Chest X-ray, AP view. Patient: 61 years old, sex M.
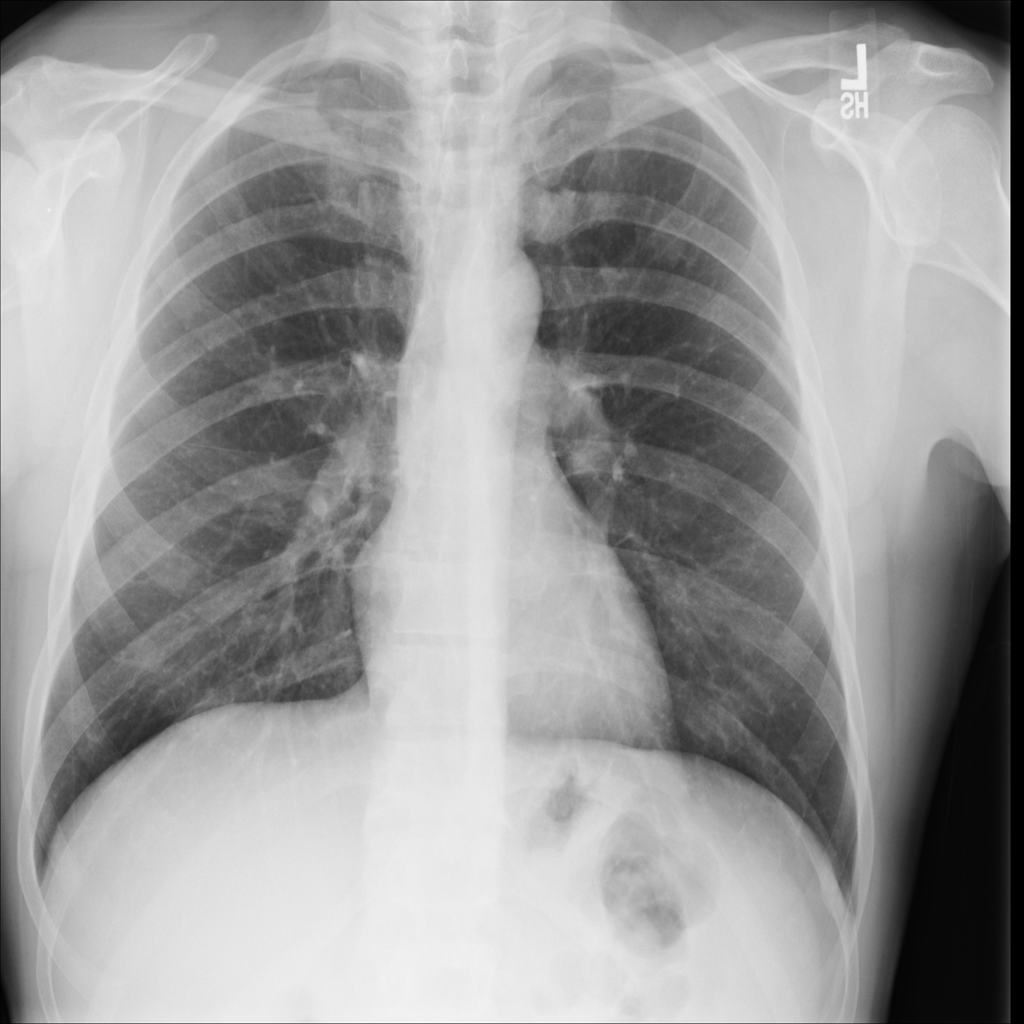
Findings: No Finding